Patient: sex M, age 47
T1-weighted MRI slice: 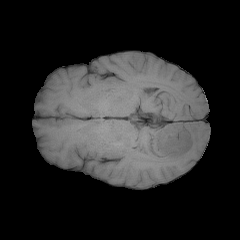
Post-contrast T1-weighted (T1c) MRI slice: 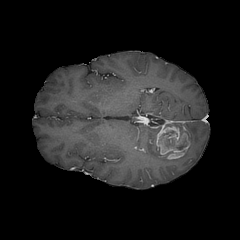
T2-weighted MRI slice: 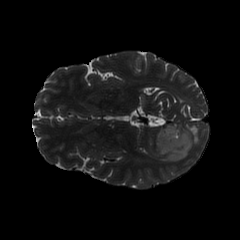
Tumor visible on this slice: yes
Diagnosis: Glioblastoma, IDH-wildtype
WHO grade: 4